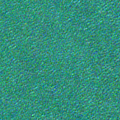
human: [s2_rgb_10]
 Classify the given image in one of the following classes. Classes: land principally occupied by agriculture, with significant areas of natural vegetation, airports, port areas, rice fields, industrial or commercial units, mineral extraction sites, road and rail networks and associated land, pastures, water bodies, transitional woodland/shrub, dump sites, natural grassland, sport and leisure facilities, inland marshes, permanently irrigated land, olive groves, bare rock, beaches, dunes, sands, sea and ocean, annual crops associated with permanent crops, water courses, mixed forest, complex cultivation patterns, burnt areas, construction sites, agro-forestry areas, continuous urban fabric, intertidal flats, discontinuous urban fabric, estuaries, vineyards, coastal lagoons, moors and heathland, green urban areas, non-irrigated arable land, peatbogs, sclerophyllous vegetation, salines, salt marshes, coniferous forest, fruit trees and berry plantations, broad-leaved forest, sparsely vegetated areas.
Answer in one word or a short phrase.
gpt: sea and ocean